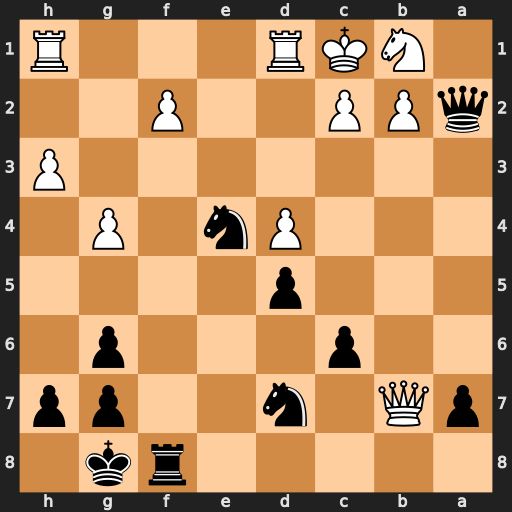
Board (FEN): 5rk1/pQ1n2pp/2p3p1/3p4/3Pn1P1/7P/qPP2P2/1NKR3R
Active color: b
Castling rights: -
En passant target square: -
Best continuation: Rb8 Qxb8+ Nxb8